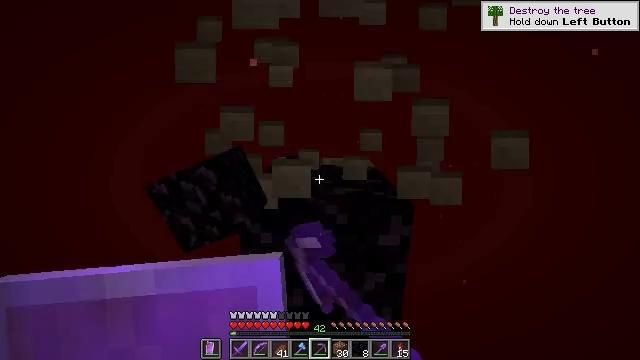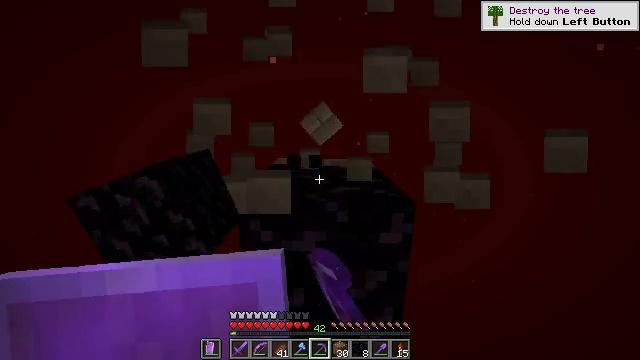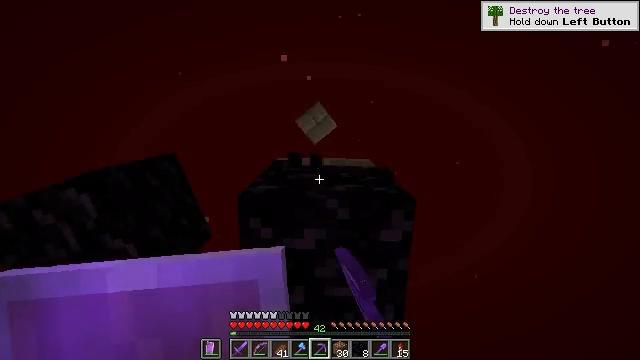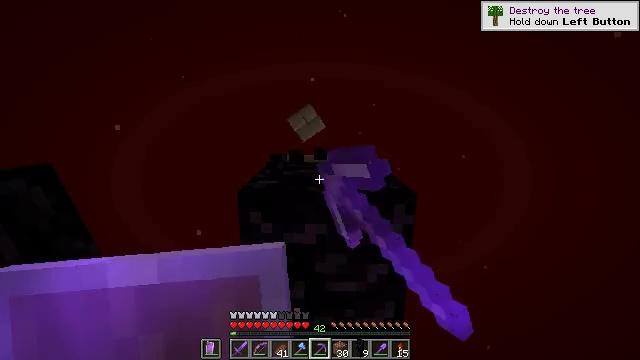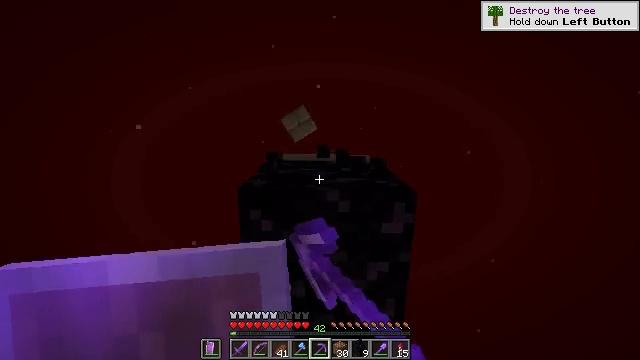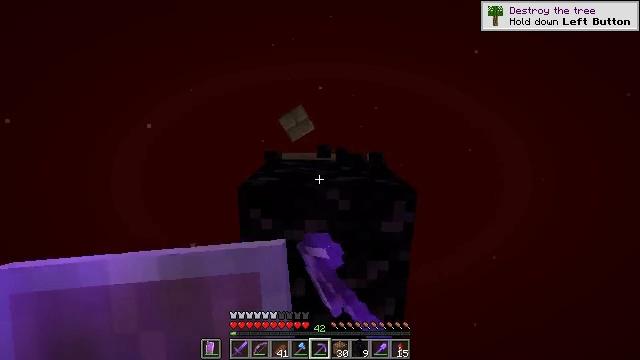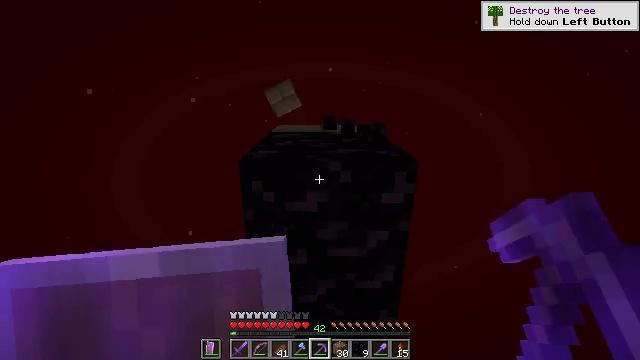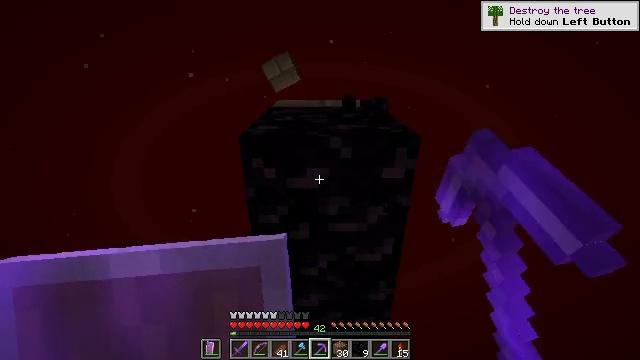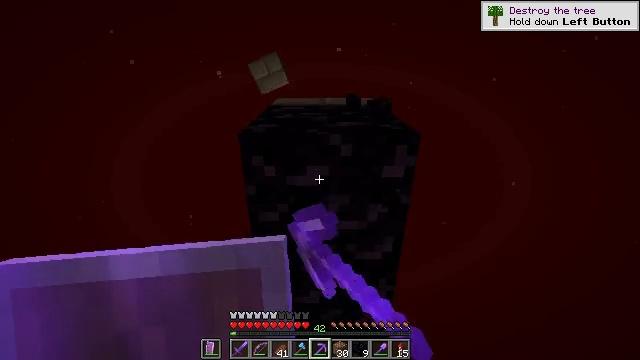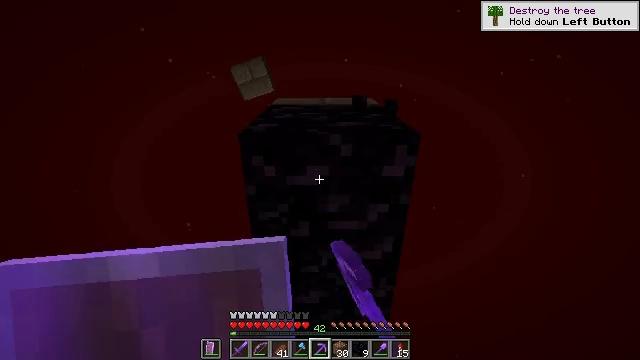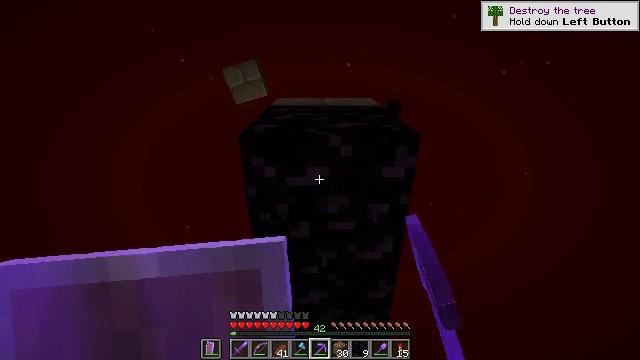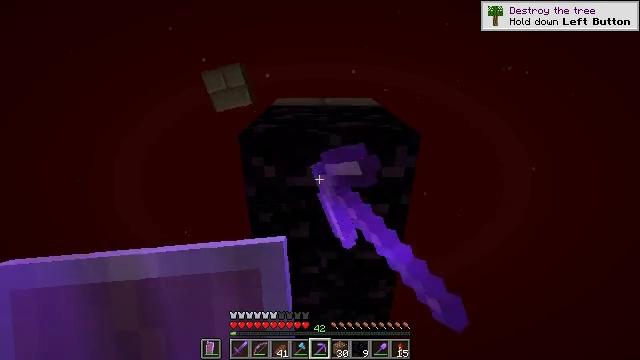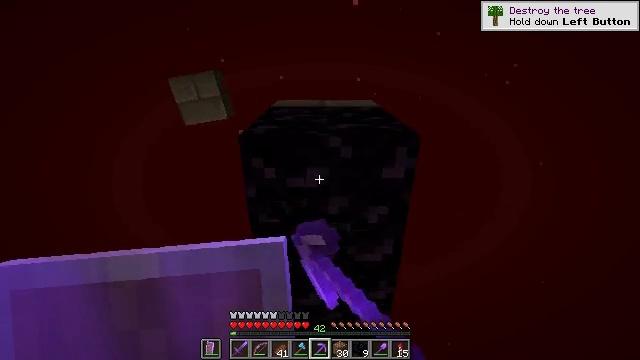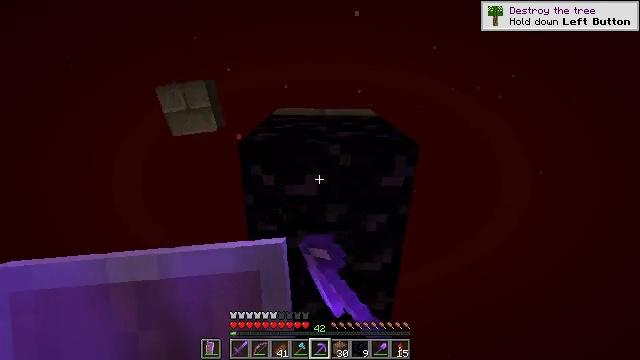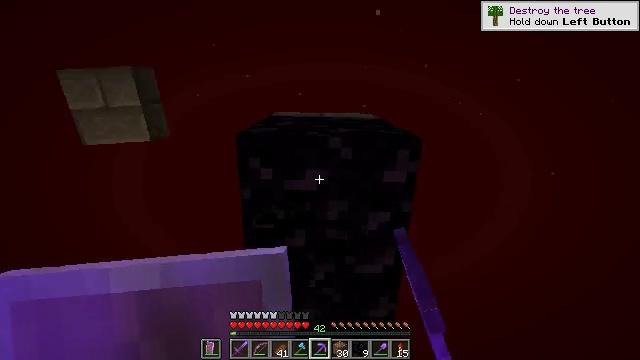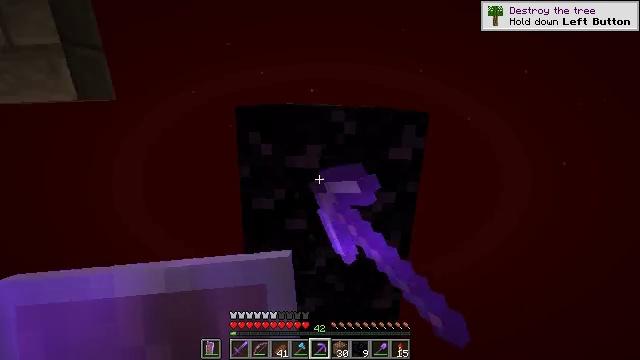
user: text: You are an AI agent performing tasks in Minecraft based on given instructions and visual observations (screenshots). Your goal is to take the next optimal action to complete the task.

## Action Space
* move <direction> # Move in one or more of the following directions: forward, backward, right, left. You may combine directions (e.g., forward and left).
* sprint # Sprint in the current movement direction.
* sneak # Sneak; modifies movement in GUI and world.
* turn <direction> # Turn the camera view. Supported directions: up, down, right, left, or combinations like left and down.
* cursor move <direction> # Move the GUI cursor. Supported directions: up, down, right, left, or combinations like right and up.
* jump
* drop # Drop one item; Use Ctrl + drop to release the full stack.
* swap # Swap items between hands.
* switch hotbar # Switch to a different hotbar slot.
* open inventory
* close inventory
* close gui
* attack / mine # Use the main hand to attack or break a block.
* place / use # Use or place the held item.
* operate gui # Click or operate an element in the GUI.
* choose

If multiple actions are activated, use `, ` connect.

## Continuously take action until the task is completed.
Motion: motion action
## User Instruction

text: Harvest obsidian for portal building.
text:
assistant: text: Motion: turn up, attack / mine
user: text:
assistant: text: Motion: attack / mine
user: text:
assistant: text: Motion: attack / mine
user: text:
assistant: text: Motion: attack / mine
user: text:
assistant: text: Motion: attack / mine
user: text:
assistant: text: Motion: turn down, attack / mine
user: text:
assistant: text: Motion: turn down, attack / mine
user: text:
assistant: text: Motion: attack / mine
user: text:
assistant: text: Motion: attack / mine
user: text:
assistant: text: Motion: attack / mine
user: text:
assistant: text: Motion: attack / mine
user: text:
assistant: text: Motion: attack / mine
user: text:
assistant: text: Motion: move forward, turn up, attack / mine
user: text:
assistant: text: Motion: move forward, turn up, attack / mine
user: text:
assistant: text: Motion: move forward, turn up, attack / mine
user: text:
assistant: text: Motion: move forward, turn up, attack / mine
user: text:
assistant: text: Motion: turn up, attack / mine
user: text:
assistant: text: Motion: attack / mine
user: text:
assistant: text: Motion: attack / mine
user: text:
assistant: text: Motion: attack / mine
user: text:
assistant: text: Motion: turn up, attack / mine
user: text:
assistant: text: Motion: turn up, attack / mine
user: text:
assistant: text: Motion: turn up, attack / mine
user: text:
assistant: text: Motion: turn up, attack / mine
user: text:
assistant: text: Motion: turn up, attack / mine
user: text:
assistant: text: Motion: attack / mine
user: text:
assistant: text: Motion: attack / mine
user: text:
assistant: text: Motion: attack / mine
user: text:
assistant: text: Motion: attack / mine
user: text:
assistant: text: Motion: attack / mine